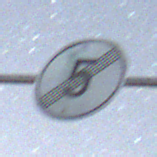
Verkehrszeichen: EndeGeschwindigkeit5
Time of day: Night
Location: Outdoor (Nature)
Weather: Clear
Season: NotSpecified
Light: Natural